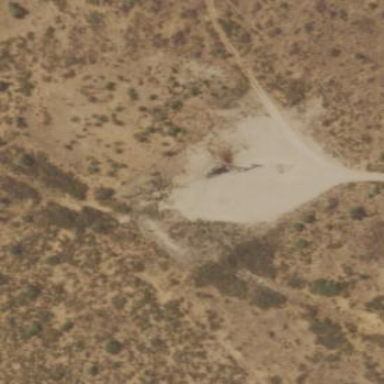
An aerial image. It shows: Wellsite with natural sand surroundings.